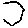
Label: hexagon